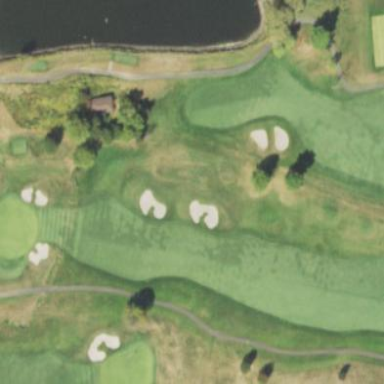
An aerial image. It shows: Grassy area designated as golf fairway.